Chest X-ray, AP view. Patient: 34 years old, sex F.
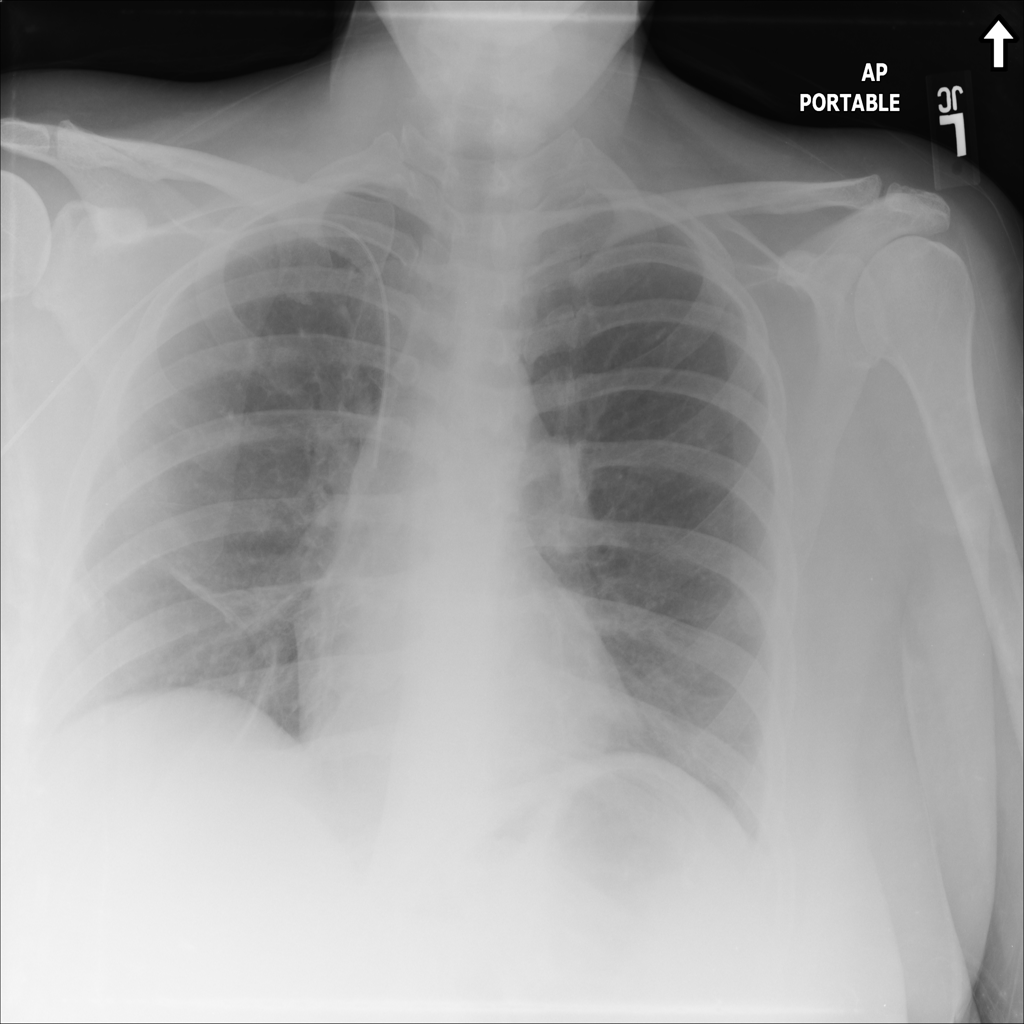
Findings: Atelectasis